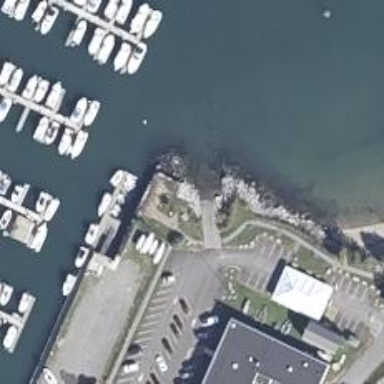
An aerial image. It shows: Slipway on leisure land.